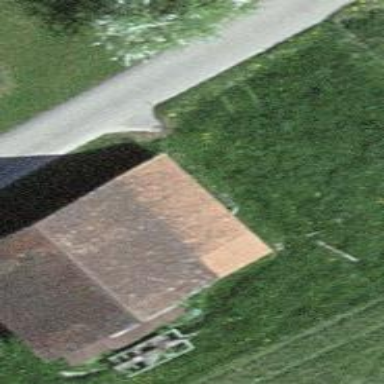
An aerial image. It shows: Barn.